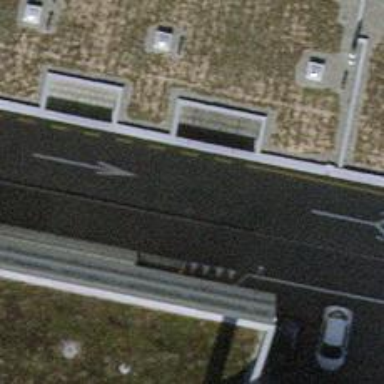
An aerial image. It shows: Residential road with asphalt surface and designated cycle lane on the left.